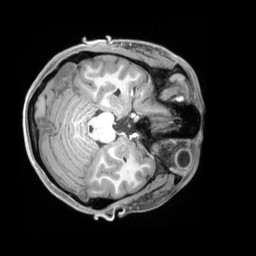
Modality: T1w
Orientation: axial
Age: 22
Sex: female
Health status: ill
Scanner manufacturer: siemens
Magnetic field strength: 3 T
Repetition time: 2.2 s
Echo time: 0.00218 s